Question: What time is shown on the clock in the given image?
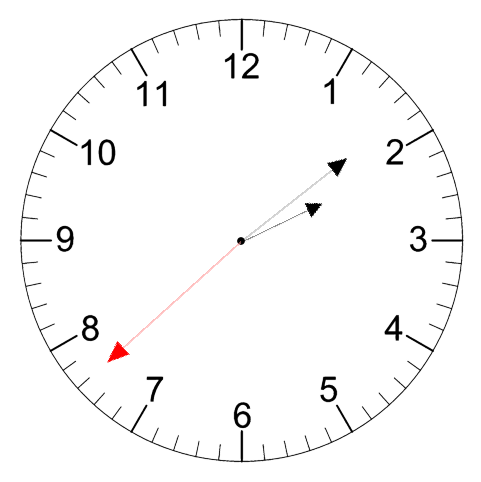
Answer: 02:08:38